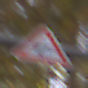
Verkehrszeichen: KurveRechts
Umgebung: Outdoor, Suburban
Tageszeit: MorningAfternoon
Wetter: PartlyCloudy
Licht: Natural
Jahreszeit: NotSpecified
Kontrast: MediumContrast